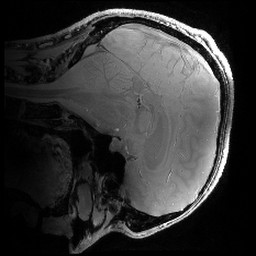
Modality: PDw
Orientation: sagittal
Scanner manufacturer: siemens
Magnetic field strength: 6.98 T
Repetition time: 2.82 s
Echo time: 0.00282 s